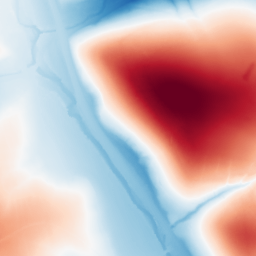
Category: trend_removal
Decomposition family: polynomial_high
Decomposition parameters: degree: 6
Upsampling method: lanczos
Upsampling parameters: scale: 4
Upsampling scale: 4